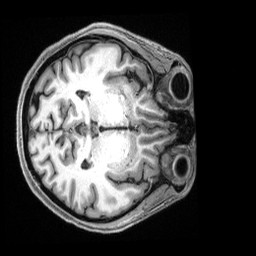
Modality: T1w
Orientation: axial
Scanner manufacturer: siemens
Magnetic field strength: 3 T
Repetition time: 2.5 s
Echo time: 0.00231 s